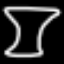
Label: hourglass